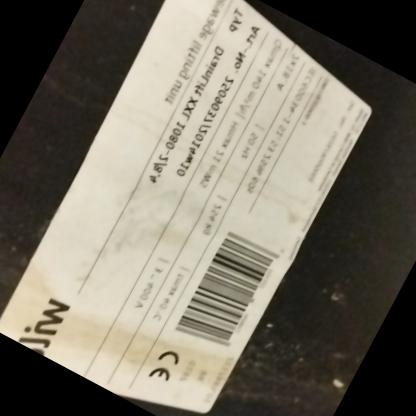
Klasa: tabliczka-znamionowa